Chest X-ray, PA view. Patient: 40 years old, sex F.
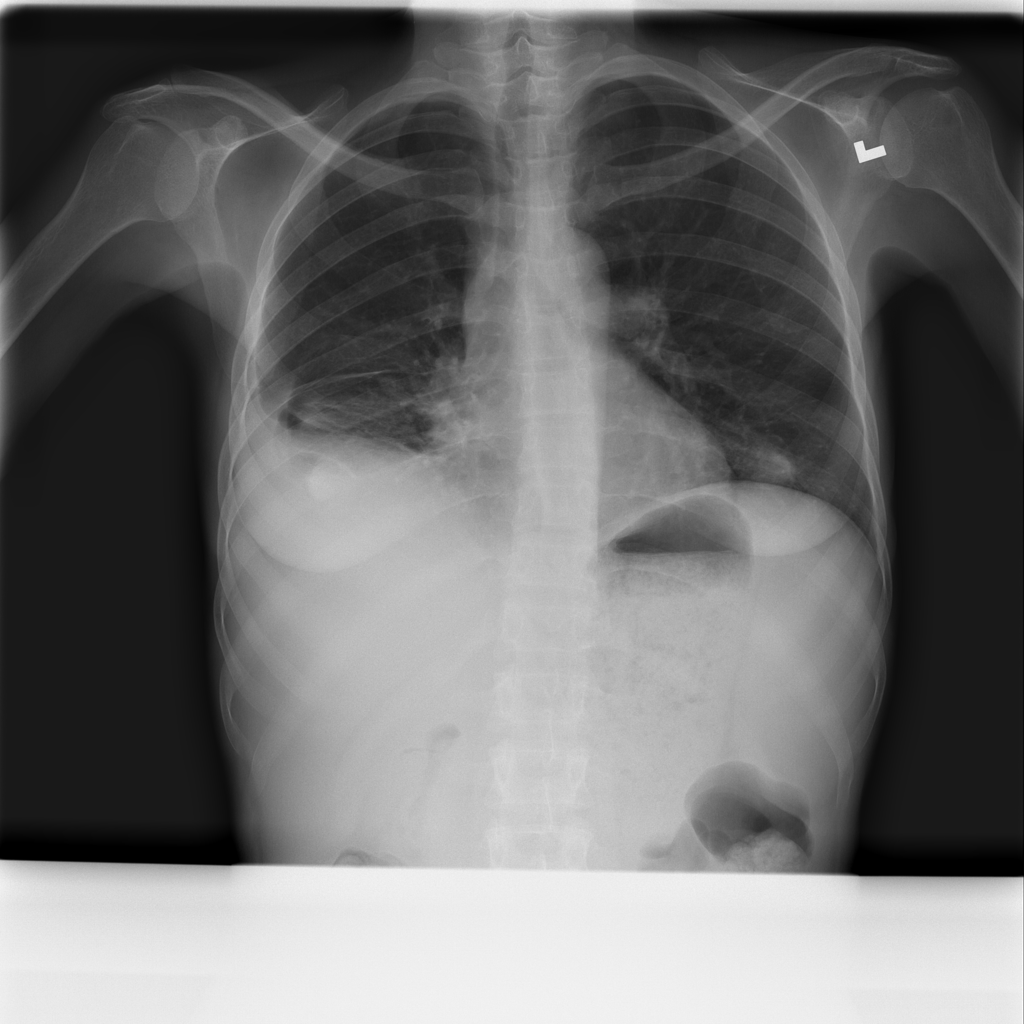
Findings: Pleural_Thickening